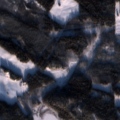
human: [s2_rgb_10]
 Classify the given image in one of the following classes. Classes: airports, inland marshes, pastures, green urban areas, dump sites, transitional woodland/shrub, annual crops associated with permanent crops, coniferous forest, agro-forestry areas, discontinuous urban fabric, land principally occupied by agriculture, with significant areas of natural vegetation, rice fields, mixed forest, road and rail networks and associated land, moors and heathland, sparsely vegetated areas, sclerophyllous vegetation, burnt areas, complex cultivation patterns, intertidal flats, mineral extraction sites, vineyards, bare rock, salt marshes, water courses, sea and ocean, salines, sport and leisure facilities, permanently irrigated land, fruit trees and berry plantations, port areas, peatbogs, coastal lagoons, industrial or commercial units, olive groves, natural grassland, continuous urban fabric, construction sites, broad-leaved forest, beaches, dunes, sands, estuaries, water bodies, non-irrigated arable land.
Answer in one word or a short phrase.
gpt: non-irrigated arable land, land principally occupied by agriculture, with significant areas of natural vegetation, coniferous forest, mixed forest, water bodies